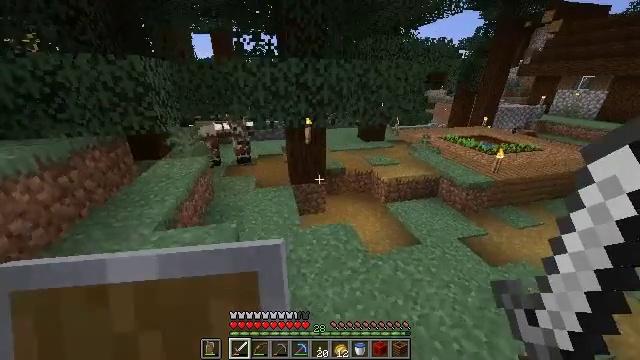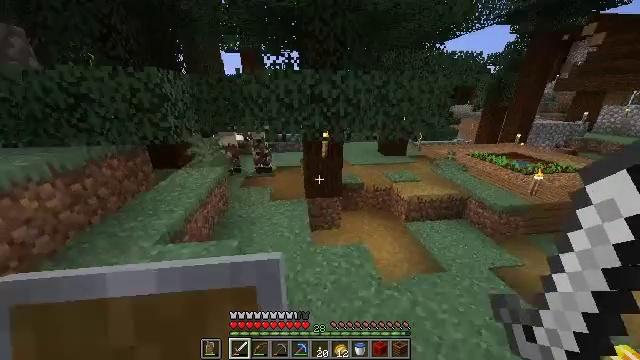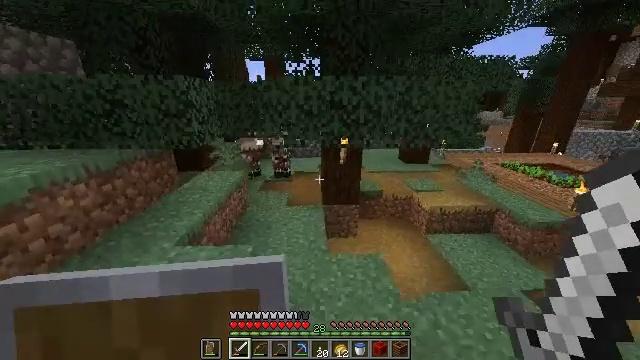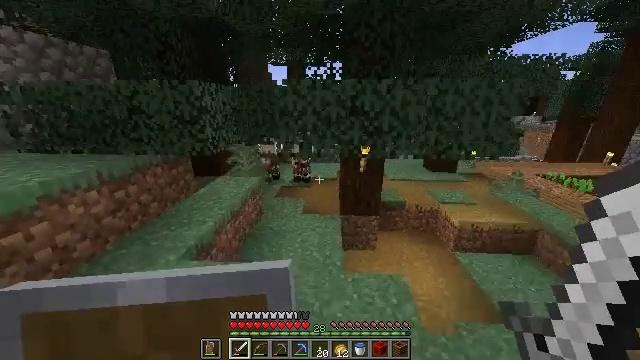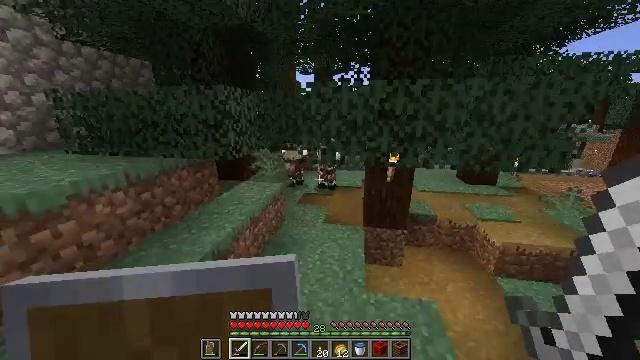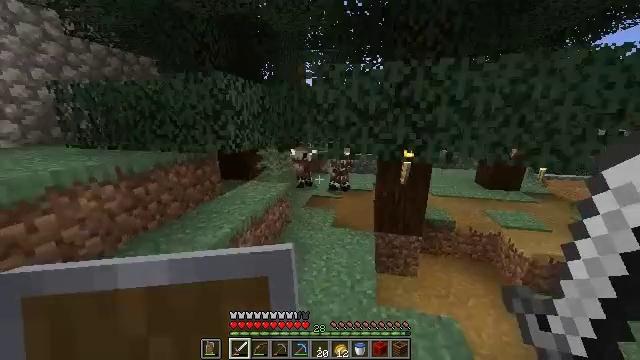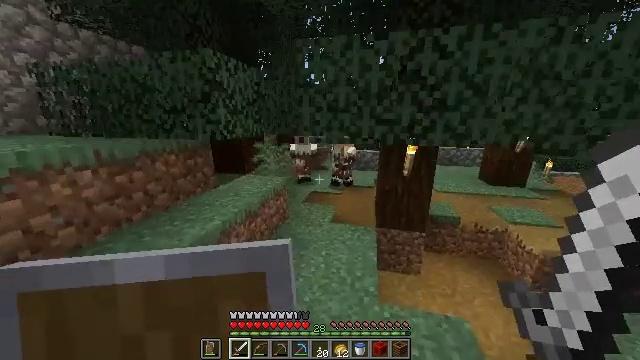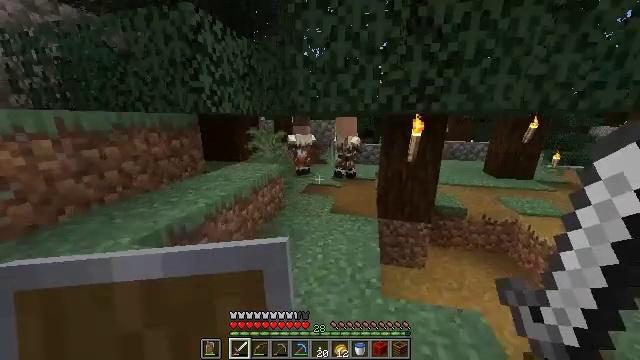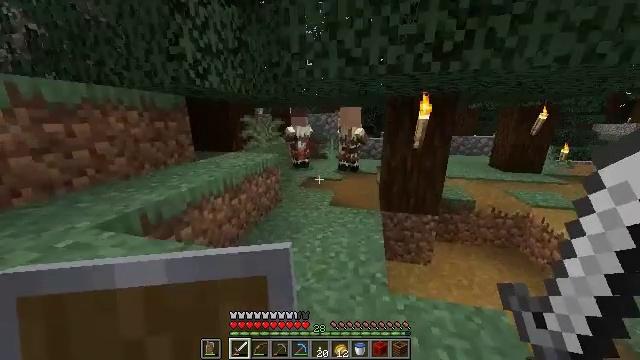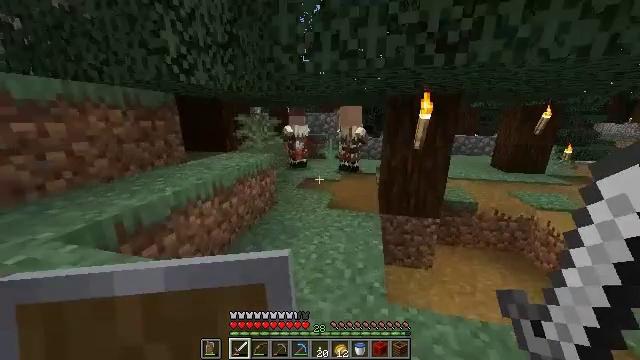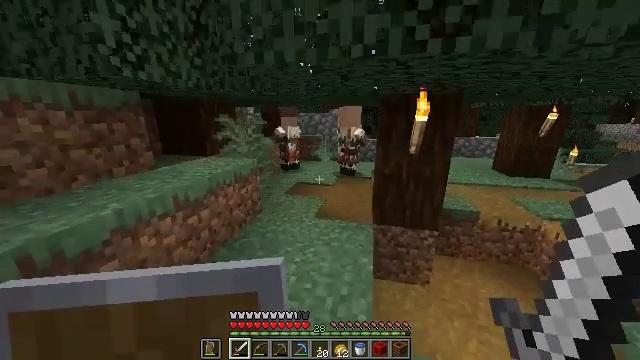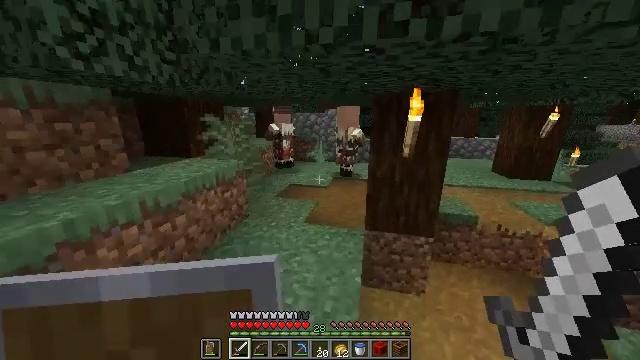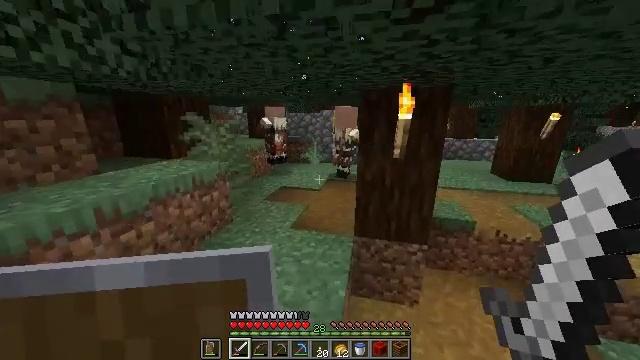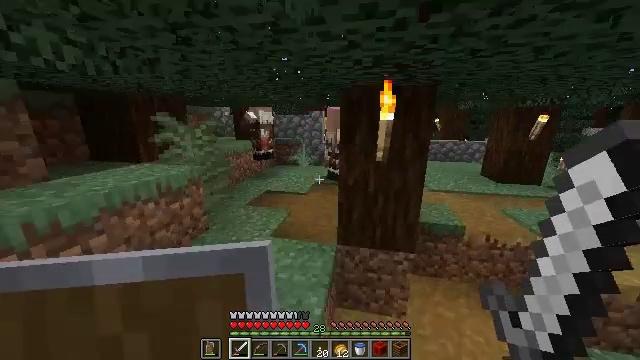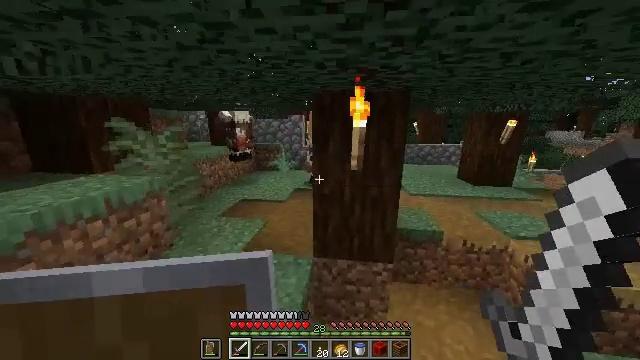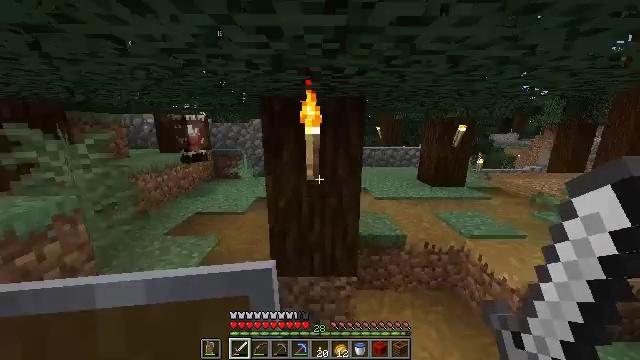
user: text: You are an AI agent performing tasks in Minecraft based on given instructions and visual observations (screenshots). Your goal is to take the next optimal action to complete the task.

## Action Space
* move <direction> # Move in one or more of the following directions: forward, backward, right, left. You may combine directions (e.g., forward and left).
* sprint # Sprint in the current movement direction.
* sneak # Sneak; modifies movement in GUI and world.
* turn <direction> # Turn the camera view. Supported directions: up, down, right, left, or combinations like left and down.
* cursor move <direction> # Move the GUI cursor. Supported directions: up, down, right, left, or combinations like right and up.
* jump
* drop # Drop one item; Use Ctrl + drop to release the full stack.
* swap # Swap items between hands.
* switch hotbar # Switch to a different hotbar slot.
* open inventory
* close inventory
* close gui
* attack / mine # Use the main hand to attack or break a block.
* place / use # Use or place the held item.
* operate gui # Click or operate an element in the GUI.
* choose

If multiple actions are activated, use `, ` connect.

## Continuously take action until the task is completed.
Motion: motion action
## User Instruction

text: Collect wheat crops.
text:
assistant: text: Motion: move forward, turn left and up
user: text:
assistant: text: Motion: move forward, turn left and up
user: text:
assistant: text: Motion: move forward, turn left
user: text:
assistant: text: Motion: move forward, turn left and up
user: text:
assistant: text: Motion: move forward, turn left and up
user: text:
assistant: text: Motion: move forward
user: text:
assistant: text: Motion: move forward
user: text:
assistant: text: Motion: move forward
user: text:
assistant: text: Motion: move forward and move right
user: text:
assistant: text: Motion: move forward and move right
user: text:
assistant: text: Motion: move forward and move right
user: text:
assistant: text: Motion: move forward and move right
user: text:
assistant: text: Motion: move forward and move right, turn right
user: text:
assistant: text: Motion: move forward and move right, turn right and up
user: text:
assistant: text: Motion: move forward and move right, turn right and up
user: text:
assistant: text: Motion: move forward and move right, turn right and down
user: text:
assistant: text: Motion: move forward and move right, turn right and down
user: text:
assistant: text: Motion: move forward, sprint
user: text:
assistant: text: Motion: move forward, sprint
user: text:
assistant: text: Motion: move forward
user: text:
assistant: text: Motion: move forward
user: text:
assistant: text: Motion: move forward
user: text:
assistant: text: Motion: move forward, turn left
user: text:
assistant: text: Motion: move forward, turn left
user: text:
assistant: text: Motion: move forward, turn left and up
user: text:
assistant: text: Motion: move forward, turn left and up
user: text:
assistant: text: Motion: move forward, sprint, turn left
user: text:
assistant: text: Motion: move forward, sprint, turn left
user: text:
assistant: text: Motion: move forward, sprint, turn left
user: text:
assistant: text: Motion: move forward, turn left